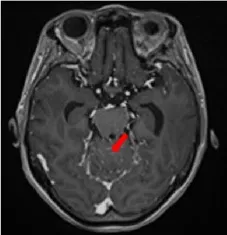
MRI changes in leptomeningeal metastasis before and after treatment. (A-C) MRI images of leptomeningeal metastasis in September 2021 showing significant thickening and pronounced enhancement of the meninges in the cerebellum.
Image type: radiology (mri)